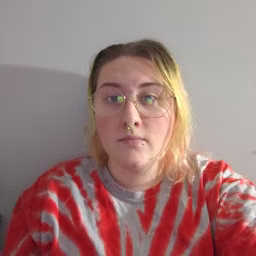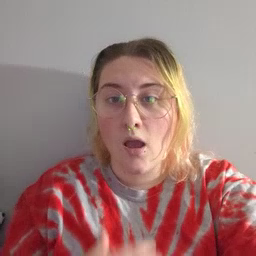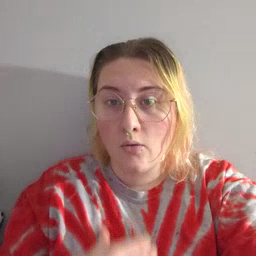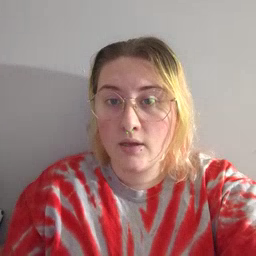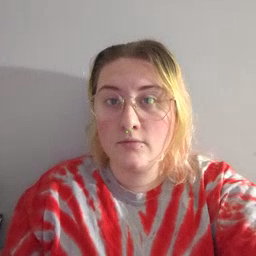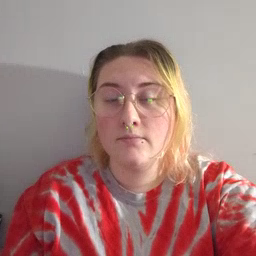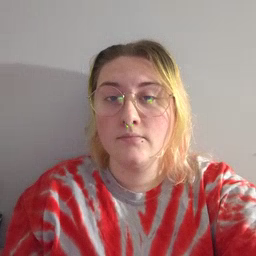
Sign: hungry